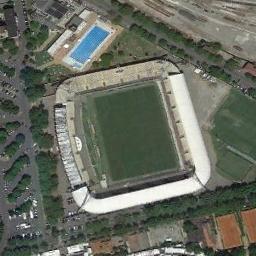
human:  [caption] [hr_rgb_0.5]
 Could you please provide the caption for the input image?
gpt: Square stadium next to lawns, Buildings and woods .

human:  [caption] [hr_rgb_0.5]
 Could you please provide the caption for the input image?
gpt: The stadium is on the grass next to some buildings and trees .

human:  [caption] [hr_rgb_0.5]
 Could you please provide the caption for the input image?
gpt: There are a lot of trees around the stadium .

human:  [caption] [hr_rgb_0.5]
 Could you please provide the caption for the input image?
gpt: The stadium looks like a fan, With a blue roof on each side .

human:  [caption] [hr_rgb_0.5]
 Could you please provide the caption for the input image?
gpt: There are some green trees around the stadium .